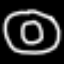
Label: donut